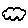
Label: cloud